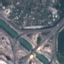
Land use / land cover: Highway